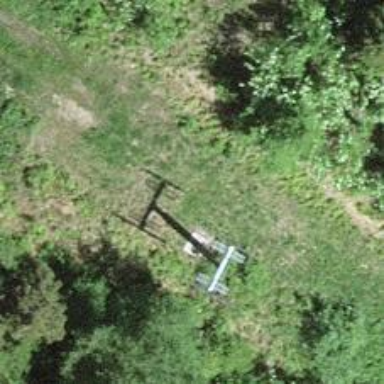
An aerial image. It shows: Pylon for aerialway.